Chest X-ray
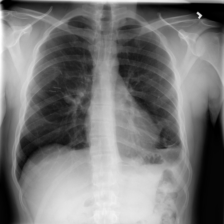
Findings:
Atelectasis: negative
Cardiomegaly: negative
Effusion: negative
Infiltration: negative
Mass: negative
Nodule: positive
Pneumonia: negative
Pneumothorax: negative
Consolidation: negative
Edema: negative
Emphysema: negative
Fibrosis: negative
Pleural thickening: negative
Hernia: negative